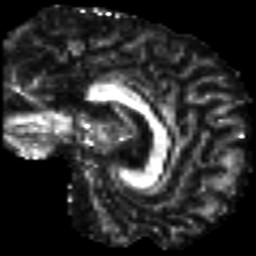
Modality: FA
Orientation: sagittal
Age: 33
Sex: male
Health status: ill
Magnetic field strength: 3 T
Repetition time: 8.4 s
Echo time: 0.0926 s